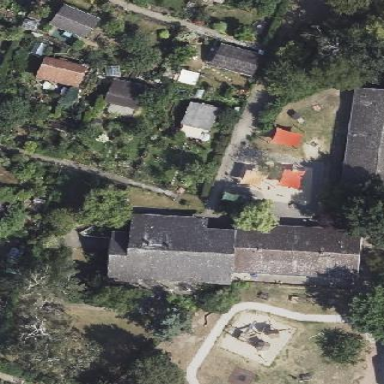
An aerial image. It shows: Community centre which serves as community hall.